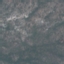
Land use / land cover: HerbaceousVegetation